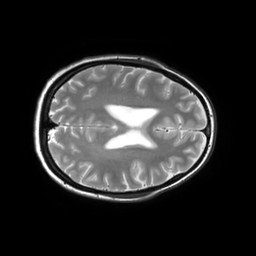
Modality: T2w
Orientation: axial
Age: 21
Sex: female
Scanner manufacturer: philips
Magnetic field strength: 3 T
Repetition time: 3 s
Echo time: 0.08 s